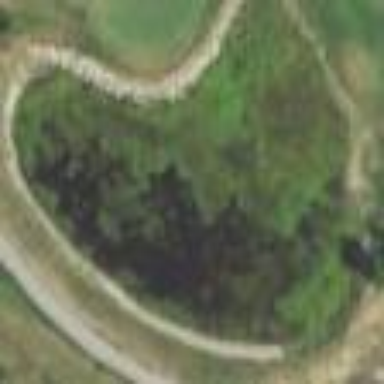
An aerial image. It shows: Scenic view of water hazard on golf course. The natural water feature adds beauty to the landscape.